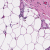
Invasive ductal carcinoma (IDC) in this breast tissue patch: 1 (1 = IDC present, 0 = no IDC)